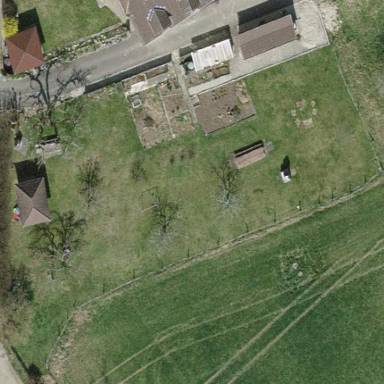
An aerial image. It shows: Garden area designated for leisure land.